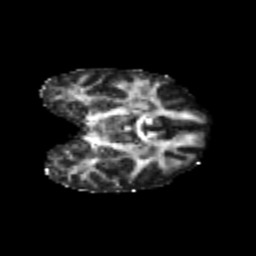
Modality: FA
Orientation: coronal
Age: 25
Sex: female
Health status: healthy
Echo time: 0.074 s